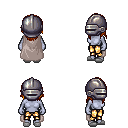
a pixel art fantasy rpg character, female body template, dark elf, purple skin, gray cape, gold greaves, dark blonde long hairstyle, metal helm, white slippers, four views (front, back, left, right), 2x2 character sprite sheet, small pixel art, hard edges, no anti-aliasing